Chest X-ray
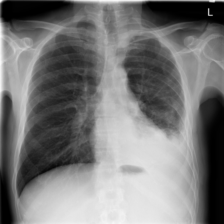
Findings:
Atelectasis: negative
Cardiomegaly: negative
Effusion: positive
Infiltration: negative
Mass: negative
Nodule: negative
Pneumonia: negative
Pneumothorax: negative
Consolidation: negative
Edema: negative
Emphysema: negative
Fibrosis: negative
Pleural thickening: negative
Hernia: negative